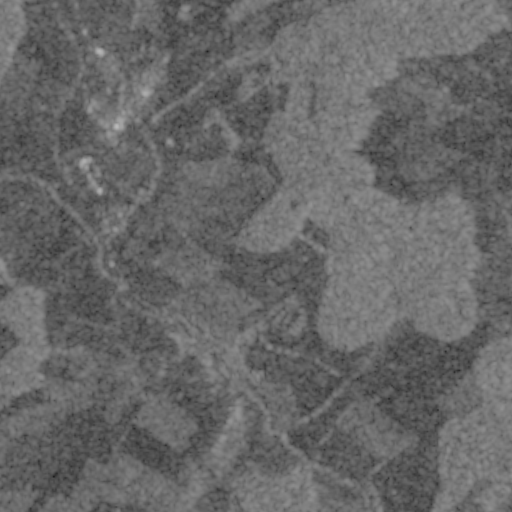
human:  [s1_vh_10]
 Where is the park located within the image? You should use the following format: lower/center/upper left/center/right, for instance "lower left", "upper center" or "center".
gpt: The park is located in the upper left of the image.
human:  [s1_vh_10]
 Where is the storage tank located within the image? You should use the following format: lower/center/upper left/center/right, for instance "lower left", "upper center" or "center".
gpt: The storage tank is located in the upper left of the image.
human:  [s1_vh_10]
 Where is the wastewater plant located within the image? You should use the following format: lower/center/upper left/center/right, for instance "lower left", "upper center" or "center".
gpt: The wastewater plant is located in the center left of the image.
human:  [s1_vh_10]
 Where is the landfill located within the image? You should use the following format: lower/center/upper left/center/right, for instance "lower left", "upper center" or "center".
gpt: There is no landfill in the image.

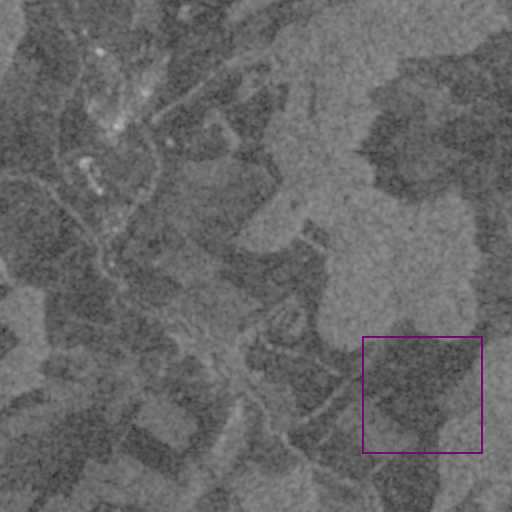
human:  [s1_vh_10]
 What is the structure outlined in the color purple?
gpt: The structure outlined in purple is a crop field.
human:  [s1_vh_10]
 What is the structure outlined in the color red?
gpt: There is no red outline.